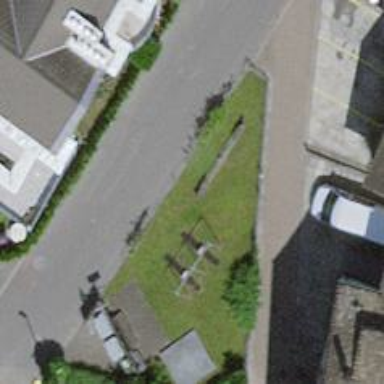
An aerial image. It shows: Playground area for leisure land.